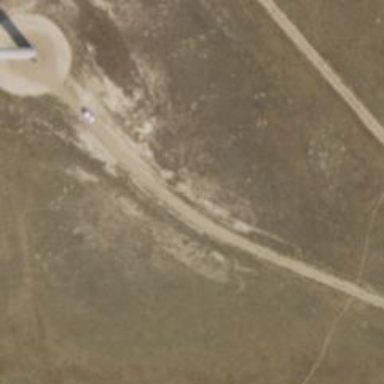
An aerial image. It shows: Road leading to wind farm area designated for service vehicles.